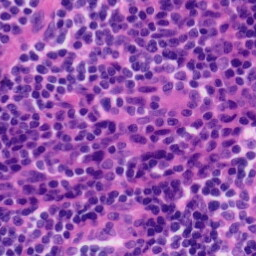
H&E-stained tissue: Tonsil